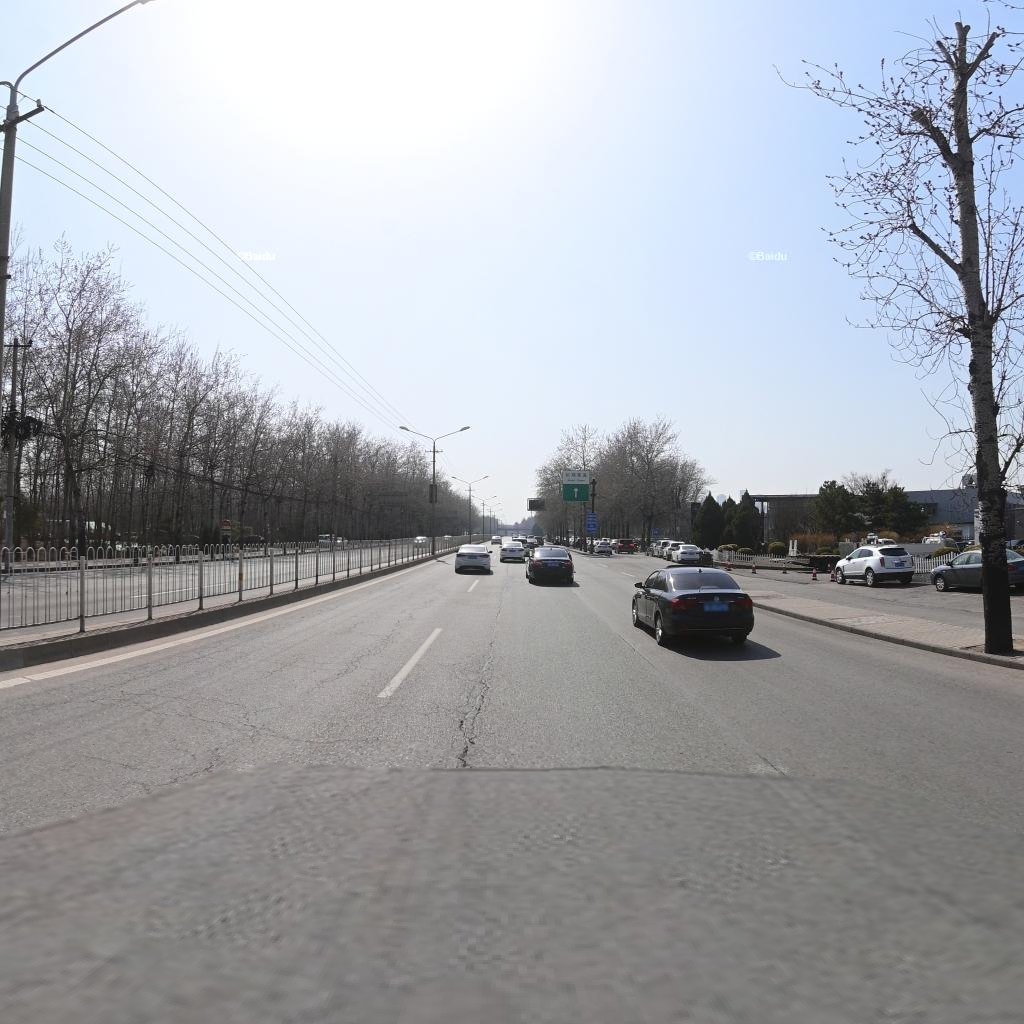
Region: Chaoyang
Road damage annotations: longitudinal crack, longitudinal crack, alligator crack, longitudinal crack